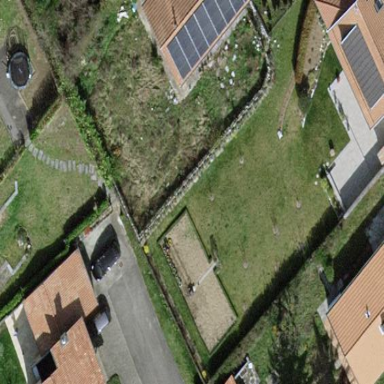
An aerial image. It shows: Garden surrounded by fence.